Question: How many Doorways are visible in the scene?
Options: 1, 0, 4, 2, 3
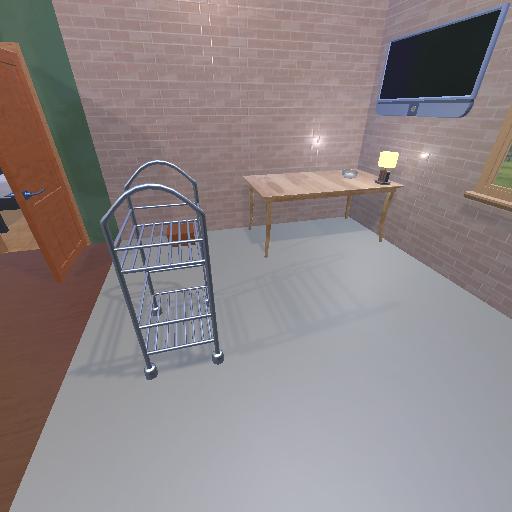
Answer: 1